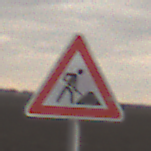
Verkehrszeichen: Arbeitsstelle
Umgebung: Outdoor, Nature
Tageszeit: MorningAfternoon
Wetter: Overcast
Licht: Natural
Jahreszeit: NotSpecified
Kontrast: LowContrast